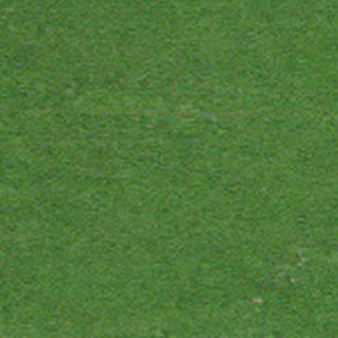
Label: other